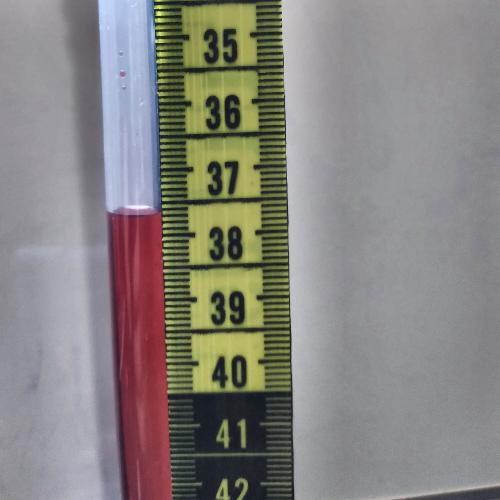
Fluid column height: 37.7 cm